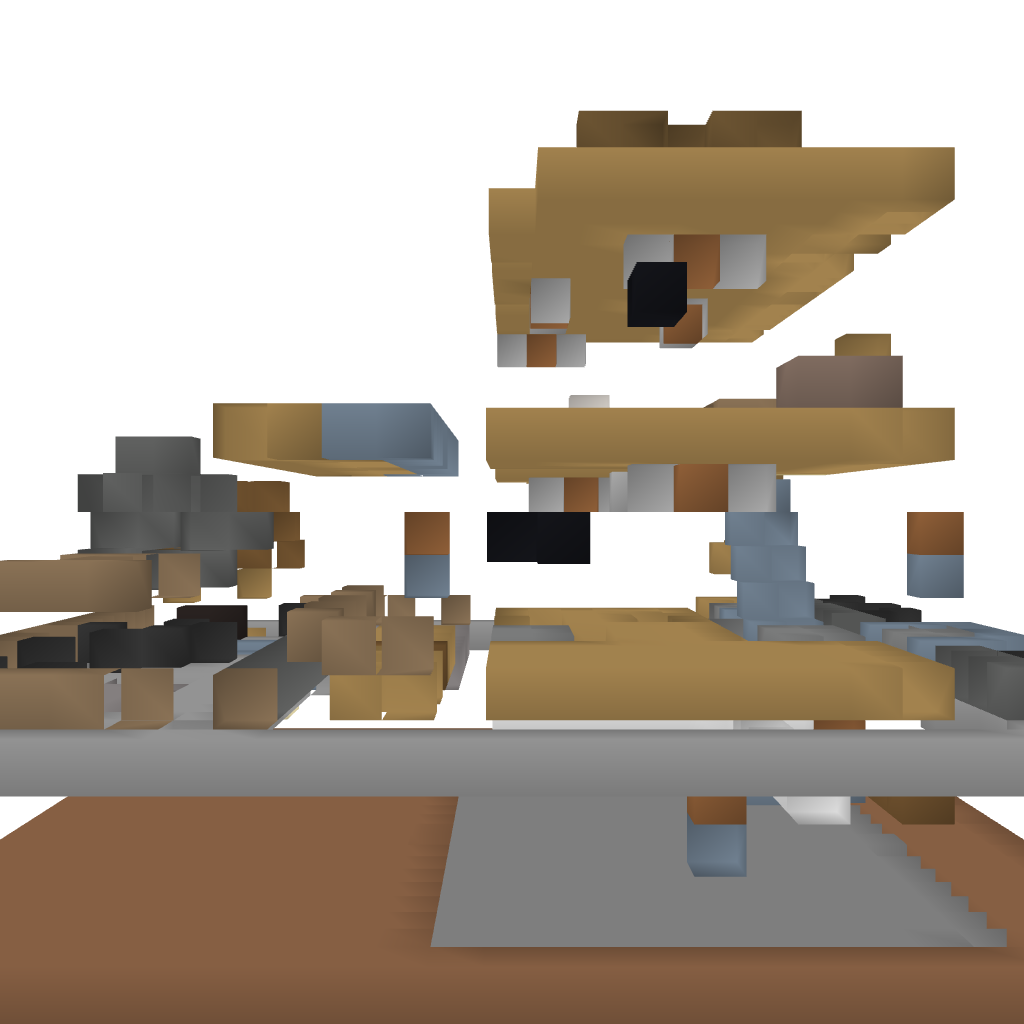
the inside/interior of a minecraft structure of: Middle-class Modern I-shaped House with Backyard